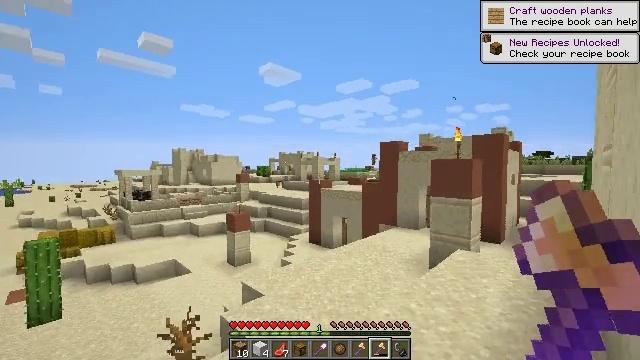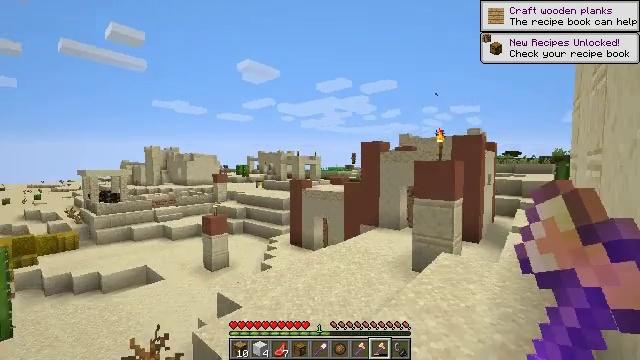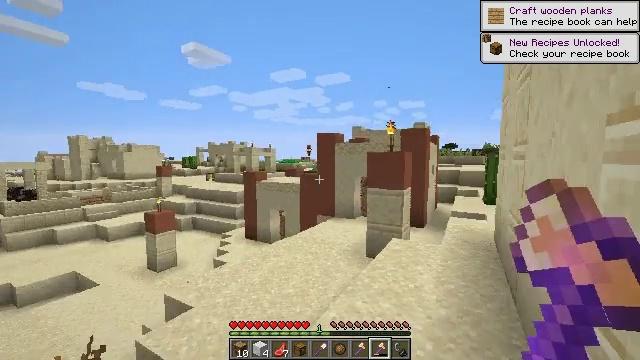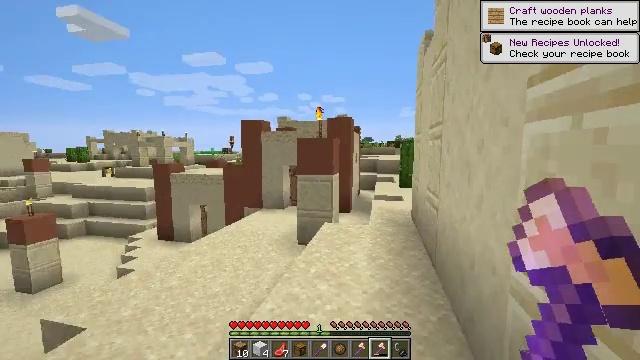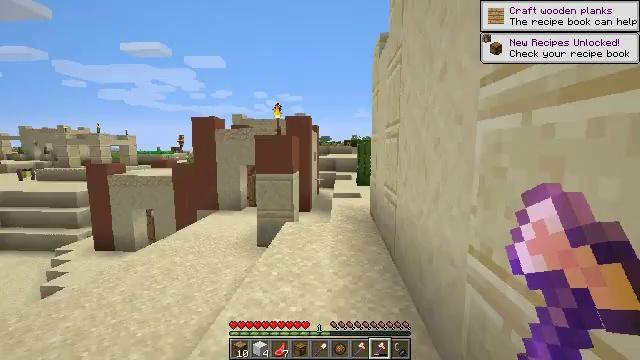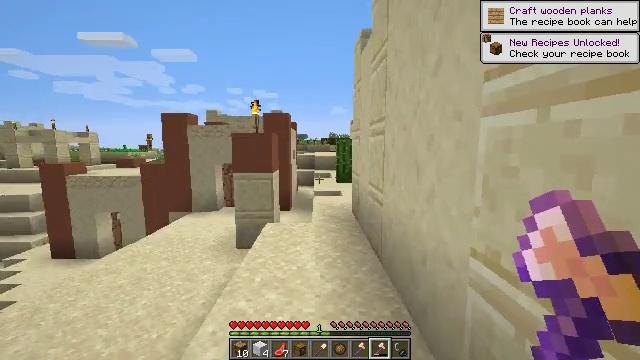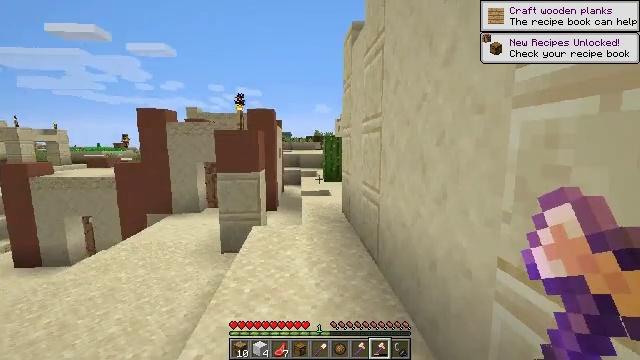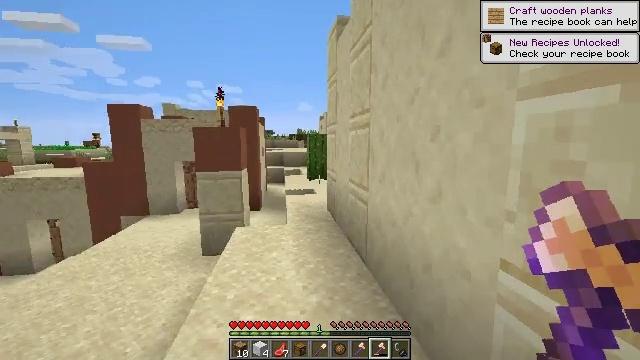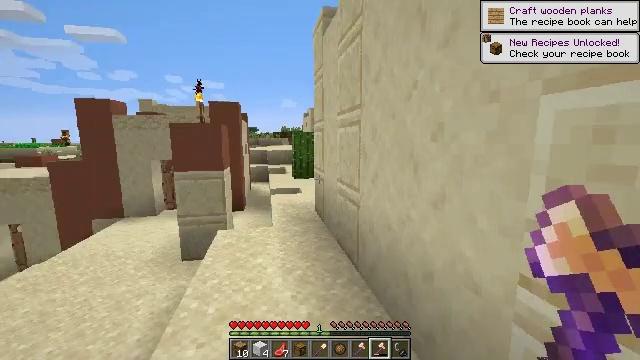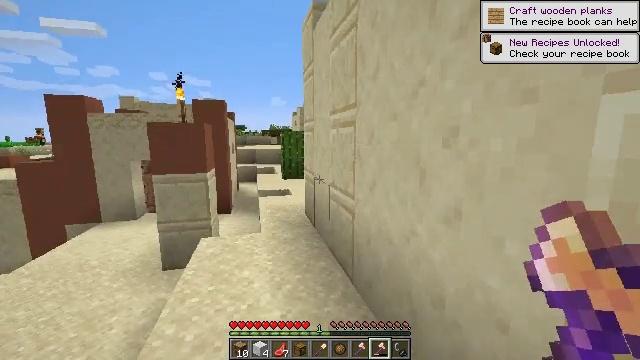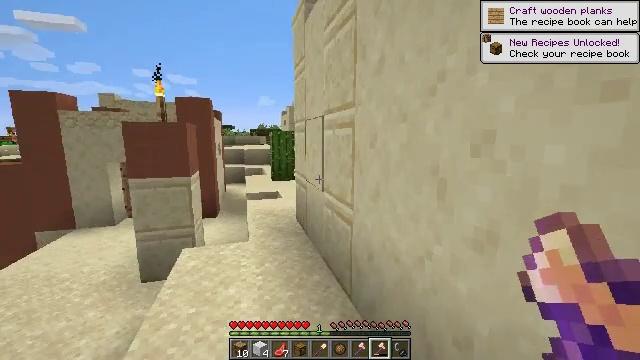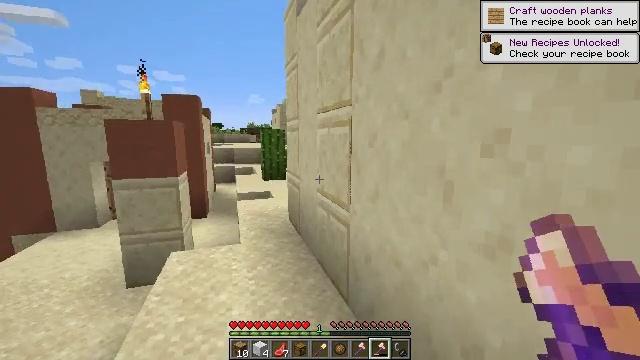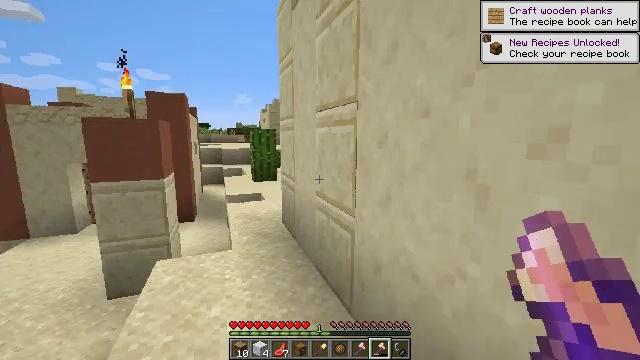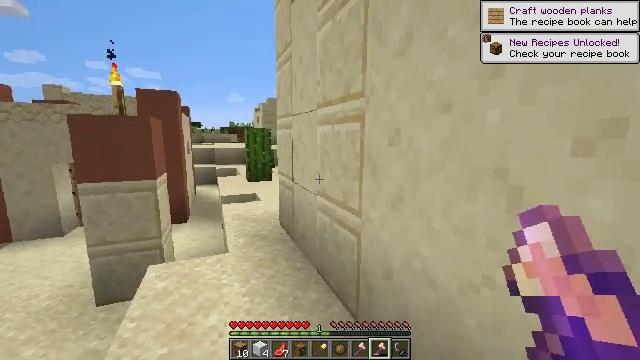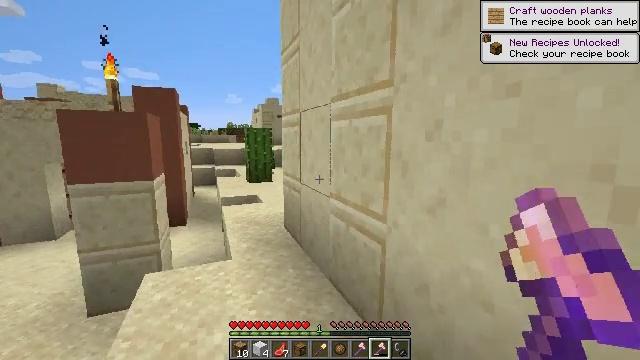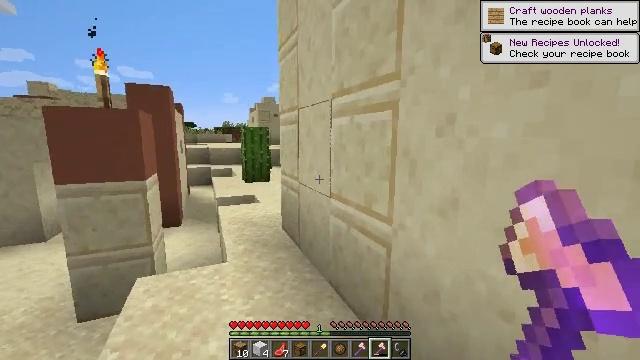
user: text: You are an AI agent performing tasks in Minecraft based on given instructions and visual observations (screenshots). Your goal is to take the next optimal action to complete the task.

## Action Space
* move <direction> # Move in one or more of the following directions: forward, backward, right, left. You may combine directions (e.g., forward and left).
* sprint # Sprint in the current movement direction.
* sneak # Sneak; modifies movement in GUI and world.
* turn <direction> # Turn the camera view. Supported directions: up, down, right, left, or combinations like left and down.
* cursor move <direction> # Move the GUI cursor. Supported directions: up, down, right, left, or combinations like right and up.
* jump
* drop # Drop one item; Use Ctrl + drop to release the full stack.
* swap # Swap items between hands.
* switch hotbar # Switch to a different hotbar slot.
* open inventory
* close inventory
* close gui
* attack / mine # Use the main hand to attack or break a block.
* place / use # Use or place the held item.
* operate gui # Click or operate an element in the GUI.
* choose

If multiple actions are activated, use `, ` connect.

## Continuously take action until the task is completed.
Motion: motion action
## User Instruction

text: Break the cartography table.
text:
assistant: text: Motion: move forward, turn right
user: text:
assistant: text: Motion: move forward, turn right and down
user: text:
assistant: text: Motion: move forward, turn right and down
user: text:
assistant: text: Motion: move forward, turn right
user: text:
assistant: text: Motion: move forward, turn right
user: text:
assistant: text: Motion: move forward, turn right
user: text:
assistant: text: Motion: move forward, turn right
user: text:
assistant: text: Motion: move forward, turn right
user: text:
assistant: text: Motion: move forward, turn right
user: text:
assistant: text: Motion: move forward and move left, turn right
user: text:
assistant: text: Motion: move forward and move left, turn right
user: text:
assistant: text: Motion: move forward and move left, turn right
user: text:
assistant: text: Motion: move forward and move left, turn right
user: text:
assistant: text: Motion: move forward
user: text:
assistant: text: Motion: move forward
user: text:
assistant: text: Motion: move forward
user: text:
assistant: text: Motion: move forward
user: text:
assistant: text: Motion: move forward
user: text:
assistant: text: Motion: move forward
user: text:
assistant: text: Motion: move forward
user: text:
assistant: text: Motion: move forward
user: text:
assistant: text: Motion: move forward
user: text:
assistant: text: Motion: move forward
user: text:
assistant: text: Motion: move forward and move left
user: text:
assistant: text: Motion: move forward and move left
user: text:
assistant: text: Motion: move forward and move left
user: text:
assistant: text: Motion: move forward and move left, turn right
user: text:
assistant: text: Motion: move forward and move left, turn right and down
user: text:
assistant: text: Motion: move forward, turn right and down
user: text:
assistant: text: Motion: move forward